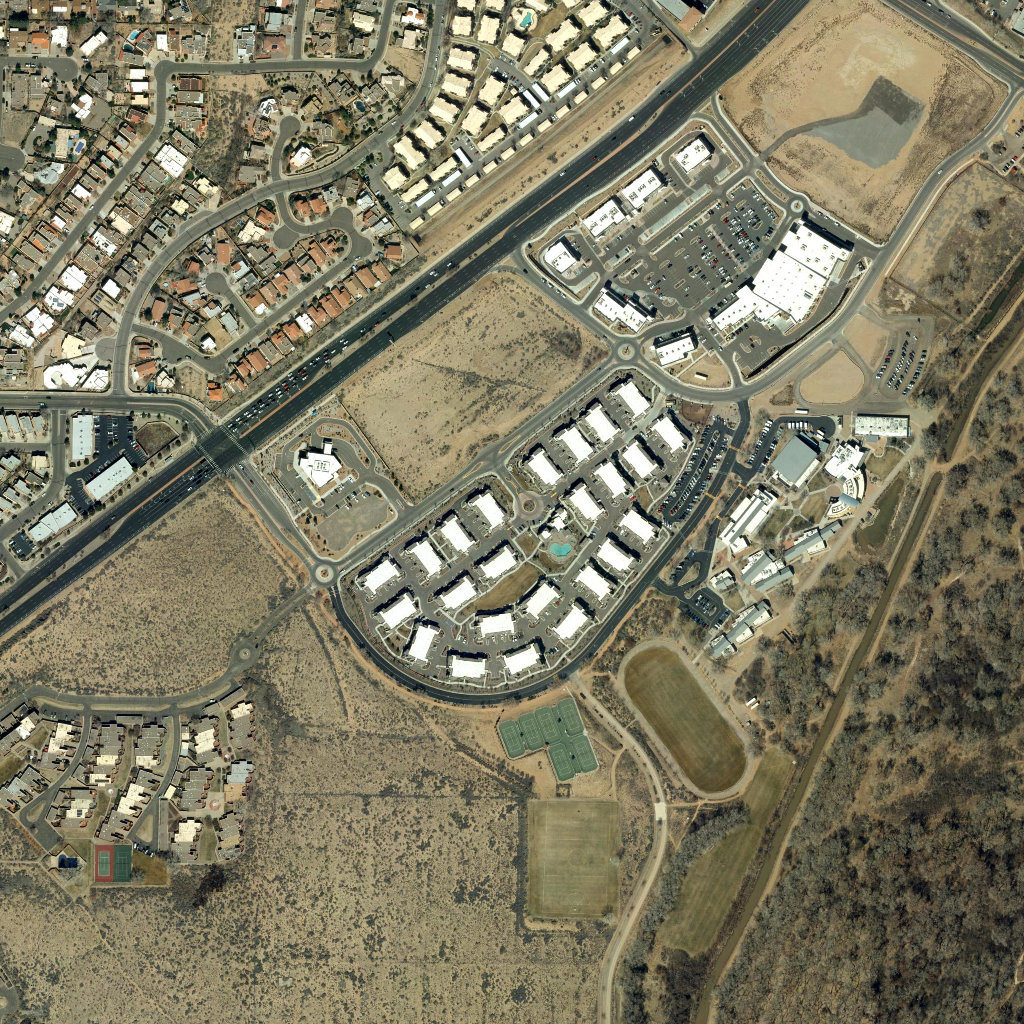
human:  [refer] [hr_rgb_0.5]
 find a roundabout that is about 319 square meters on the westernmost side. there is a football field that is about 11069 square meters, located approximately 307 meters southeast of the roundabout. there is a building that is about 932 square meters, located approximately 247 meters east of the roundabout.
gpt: <box>[[22, 62, 25, 65, 0]]</box>

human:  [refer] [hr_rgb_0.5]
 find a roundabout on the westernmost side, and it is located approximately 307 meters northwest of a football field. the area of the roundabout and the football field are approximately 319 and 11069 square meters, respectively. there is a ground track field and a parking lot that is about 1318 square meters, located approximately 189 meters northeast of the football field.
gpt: <box>[[22, 62, 25, 65, 0]]</box>

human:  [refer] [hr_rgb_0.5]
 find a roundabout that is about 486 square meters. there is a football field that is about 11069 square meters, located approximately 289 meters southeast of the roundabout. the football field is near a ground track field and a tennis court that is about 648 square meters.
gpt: <box>[[30, 54, 33, 57, 0]]</box>